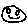
Label: smiley face